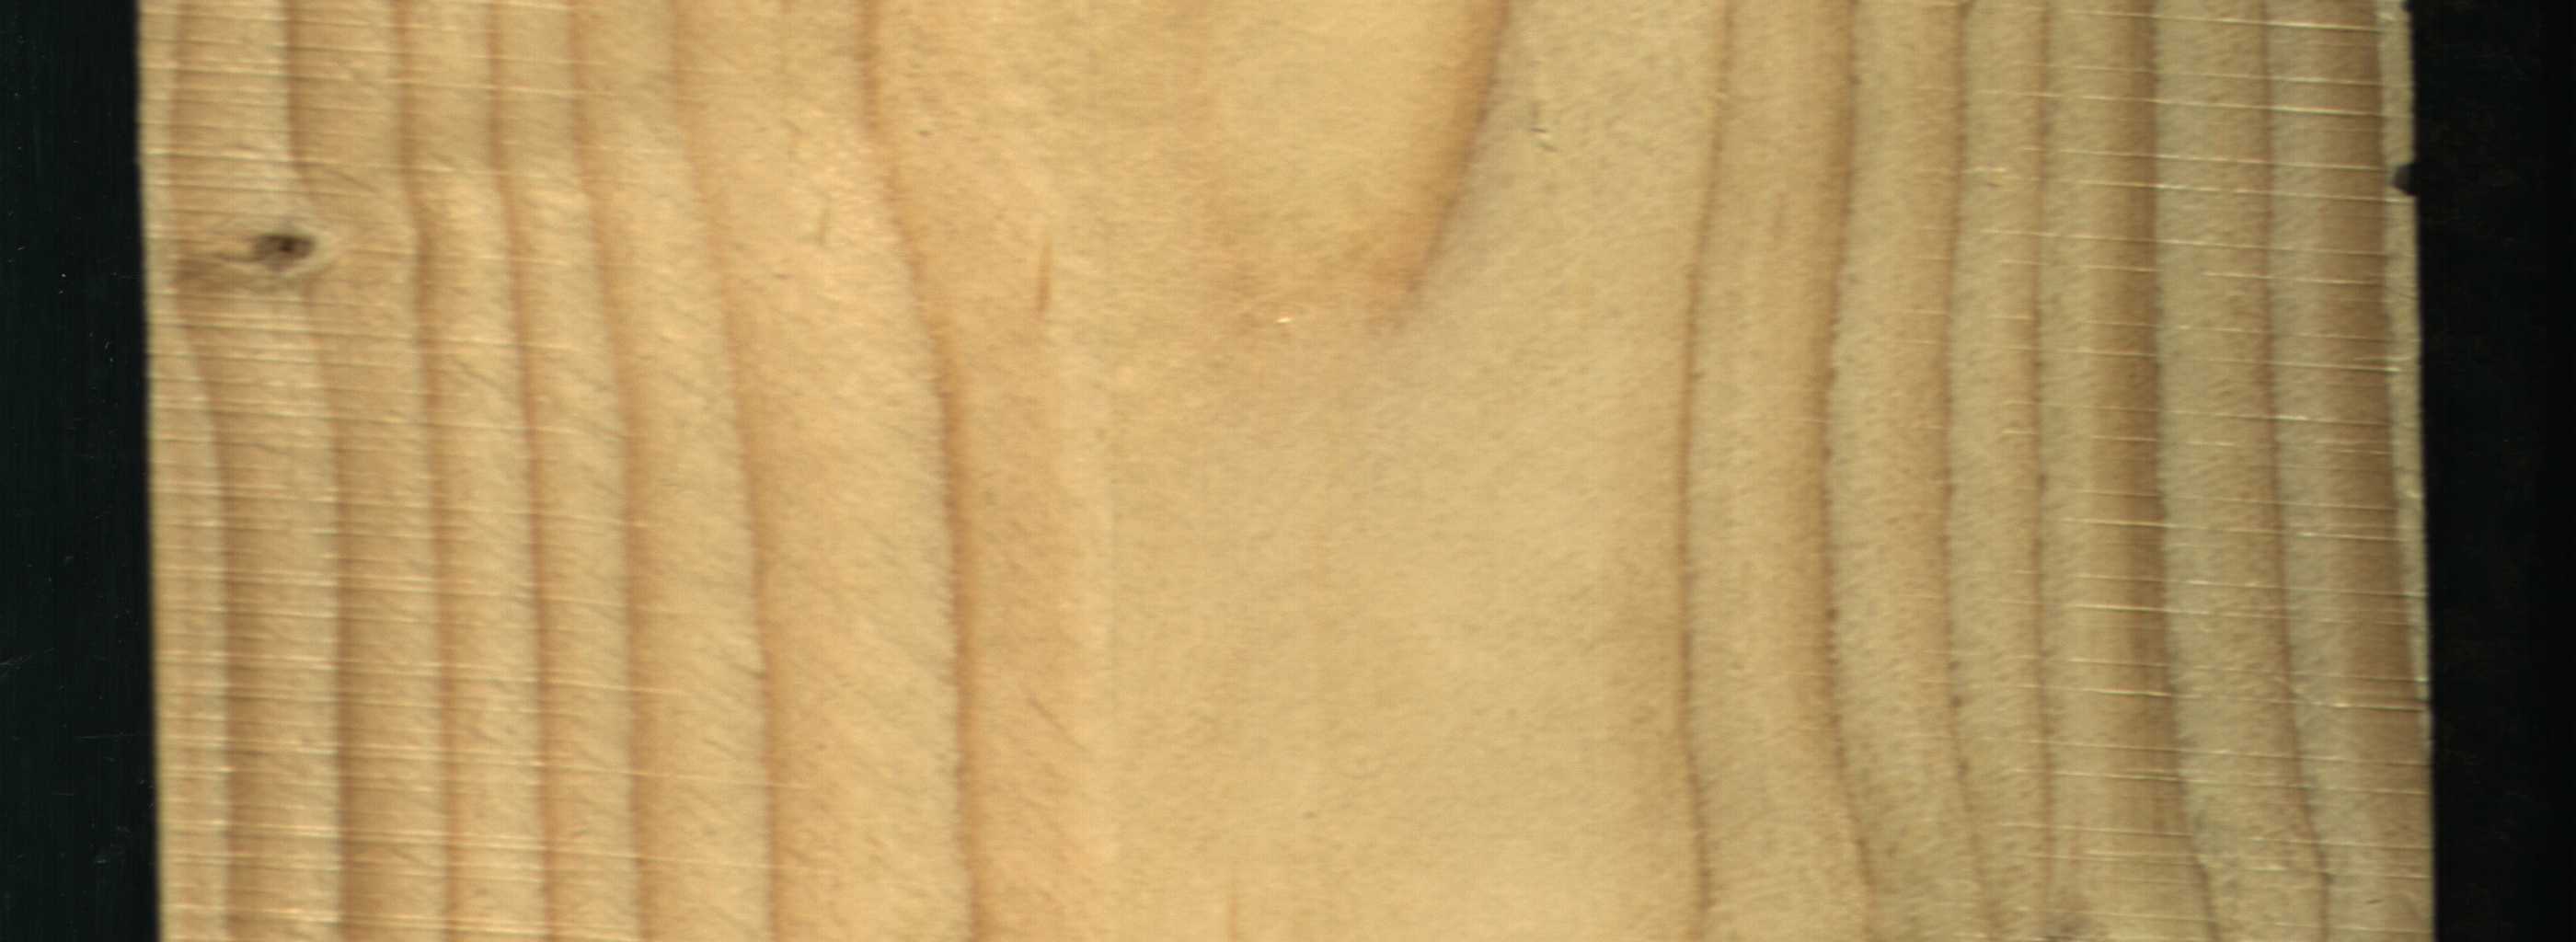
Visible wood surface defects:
Live_Knot